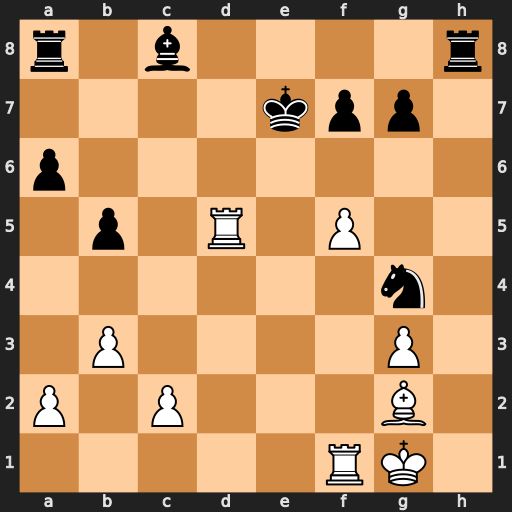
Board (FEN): r1b4r/4kpp1/p7/1p1R1P2/6n1/1P4P1/P1P3B1/5RK1
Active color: w
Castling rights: -
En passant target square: -
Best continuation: Re1+ Kf6 Rd6+ Kg5 Bxa8